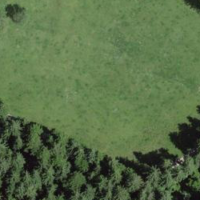
EUNIS habitat code: 44
Species observed at this site:
Tussilago farfara